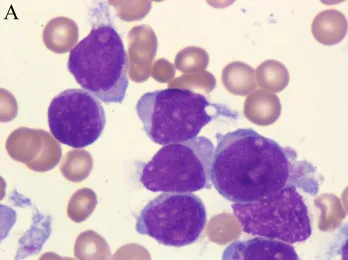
Periodic acid-Schiff staining of bone marrow aspirate from the 3 patients at the time of admission. Patient 1 had acute myeloid leukemia.
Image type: pathology (pas)